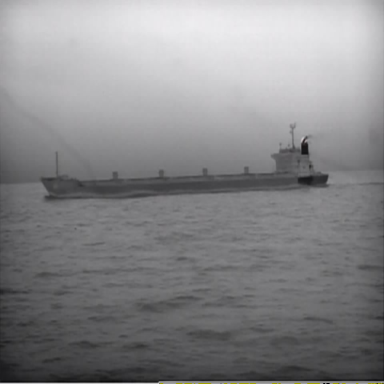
There is a liner in the infrared image.